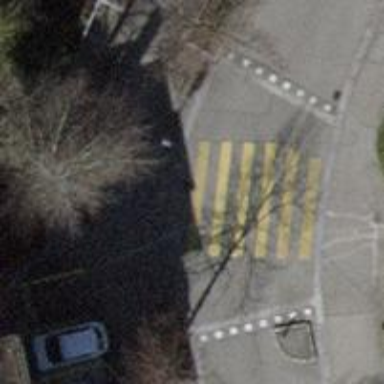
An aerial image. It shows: Uncontrolled crossing with table for traffic calming.